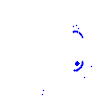
Particle: pion